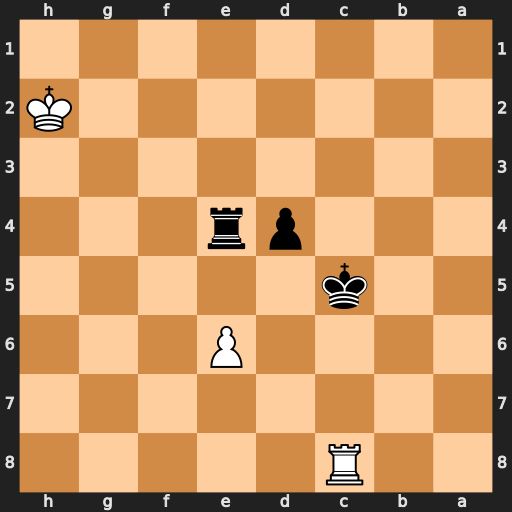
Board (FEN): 2R5/8/4P3/2k5/3pr3/8/7K/8
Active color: b
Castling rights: -
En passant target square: -
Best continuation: Kd6 Rd8+ Ke7 Rd5 Kxe6